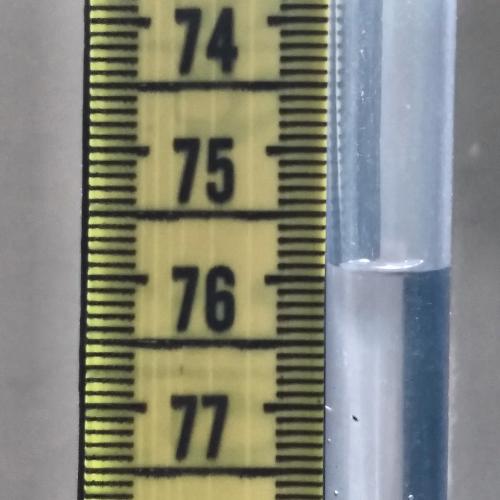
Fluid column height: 75.9 cm